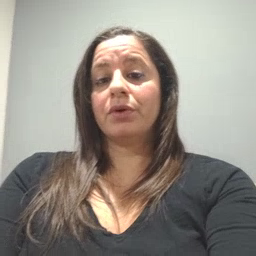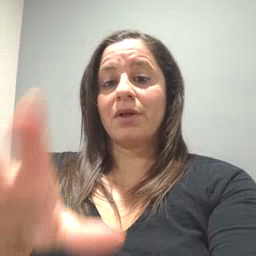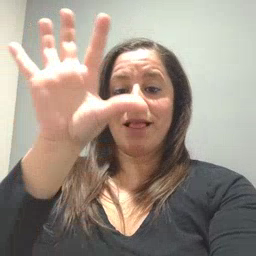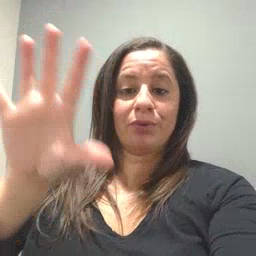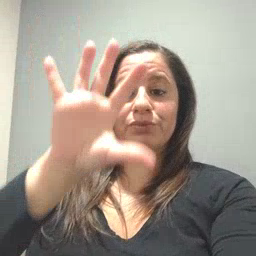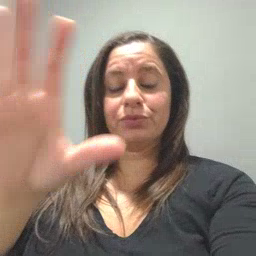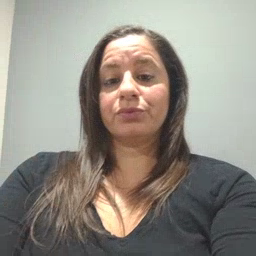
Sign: cloud